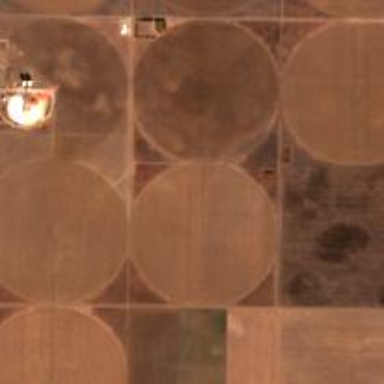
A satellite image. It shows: Farmland with pivot irrigation system.